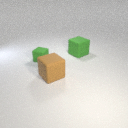
large green rubber cube to the right of small green rubber cube